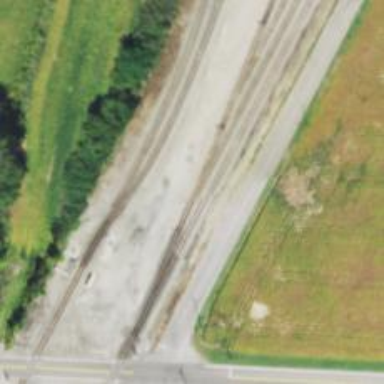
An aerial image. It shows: Railway yard used for servicing trains.